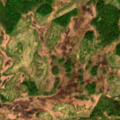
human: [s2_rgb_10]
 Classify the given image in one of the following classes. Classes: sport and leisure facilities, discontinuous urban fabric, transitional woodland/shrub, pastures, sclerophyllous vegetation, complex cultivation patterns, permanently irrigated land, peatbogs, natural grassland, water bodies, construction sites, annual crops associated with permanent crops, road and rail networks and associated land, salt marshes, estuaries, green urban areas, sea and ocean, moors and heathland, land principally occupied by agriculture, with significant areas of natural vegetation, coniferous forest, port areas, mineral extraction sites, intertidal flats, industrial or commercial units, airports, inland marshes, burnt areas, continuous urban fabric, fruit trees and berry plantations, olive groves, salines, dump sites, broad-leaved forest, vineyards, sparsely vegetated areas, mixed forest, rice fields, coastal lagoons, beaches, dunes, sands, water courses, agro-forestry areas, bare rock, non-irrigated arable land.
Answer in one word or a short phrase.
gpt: mixed forest, transitional woodland/shrub, peatbogs